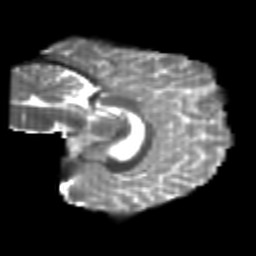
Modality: T2w
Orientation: sagittal
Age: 23
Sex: female
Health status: healthy
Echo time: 0.074 s